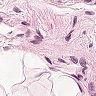
Metastatic tissue present: no